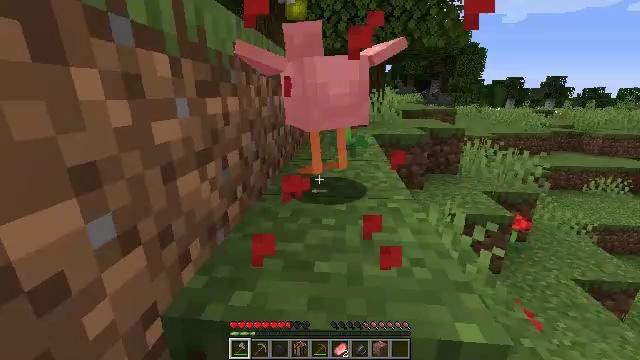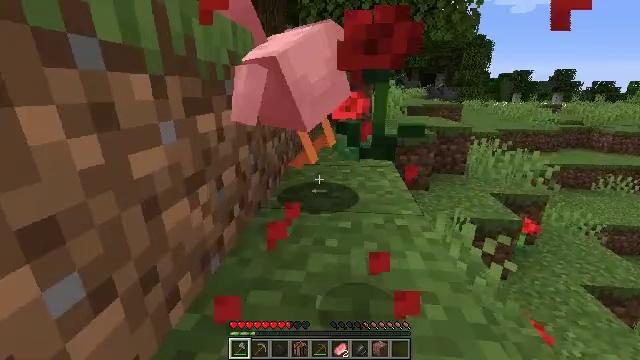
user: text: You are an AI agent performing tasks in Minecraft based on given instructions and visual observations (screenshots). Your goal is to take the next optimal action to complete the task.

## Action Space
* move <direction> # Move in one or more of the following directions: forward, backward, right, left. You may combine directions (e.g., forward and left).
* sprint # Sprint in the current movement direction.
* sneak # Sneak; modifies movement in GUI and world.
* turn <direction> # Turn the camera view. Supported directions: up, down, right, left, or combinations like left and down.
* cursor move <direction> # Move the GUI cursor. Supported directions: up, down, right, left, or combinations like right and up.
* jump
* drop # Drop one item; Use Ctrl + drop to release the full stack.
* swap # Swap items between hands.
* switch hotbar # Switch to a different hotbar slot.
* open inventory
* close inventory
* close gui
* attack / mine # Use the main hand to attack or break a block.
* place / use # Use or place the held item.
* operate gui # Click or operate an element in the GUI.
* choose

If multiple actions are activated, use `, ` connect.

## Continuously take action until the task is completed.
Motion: motion action
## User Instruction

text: Break the poppy plant.
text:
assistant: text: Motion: move forward, turn down, jump
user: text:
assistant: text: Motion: sprint, jump